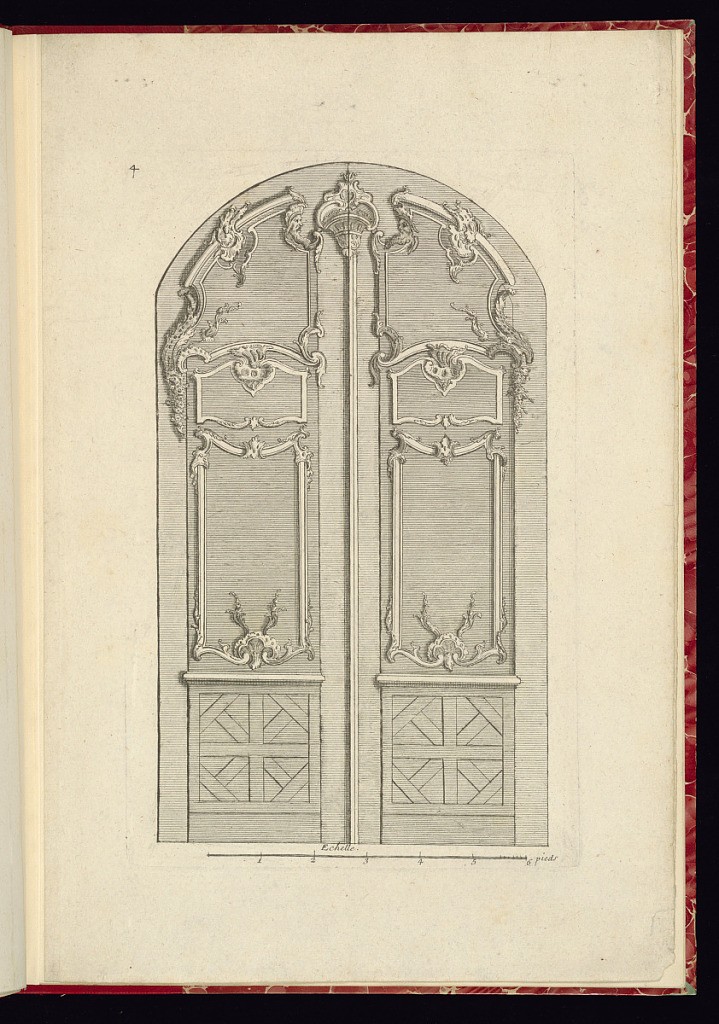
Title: Porte-Cochère (Doors) Design
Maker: Nicolas Guérard, French, ca.1648 – 1719
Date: ca. 1715
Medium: Etching and engraving on paper
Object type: Print
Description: Design for a set of arched double doors carved with paneling featuring c-scrolls, mascarons (masks), flowers, fleurons, rosettes, clasps, and scrolling leaves (rinceaux). The plate is numbered. A scale below the design.